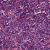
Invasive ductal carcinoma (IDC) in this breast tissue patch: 1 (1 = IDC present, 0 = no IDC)